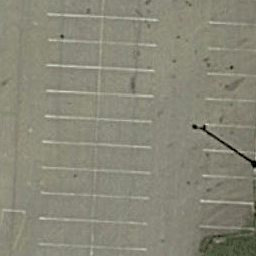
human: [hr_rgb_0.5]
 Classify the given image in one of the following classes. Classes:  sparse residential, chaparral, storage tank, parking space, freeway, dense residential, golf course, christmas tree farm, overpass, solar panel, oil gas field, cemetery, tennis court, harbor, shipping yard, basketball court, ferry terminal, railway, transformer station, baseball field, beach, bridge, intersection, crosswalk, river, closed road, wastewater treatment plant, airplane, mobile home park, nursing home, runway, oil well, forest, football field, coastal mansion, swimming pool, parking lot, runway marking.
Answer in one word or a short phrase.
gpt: parking space